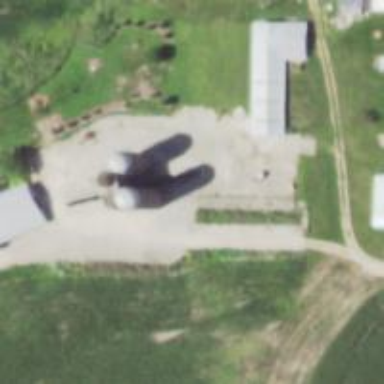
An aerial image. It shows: Silo.